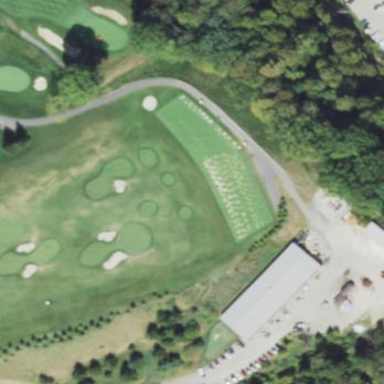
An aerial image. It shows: Golf tee.